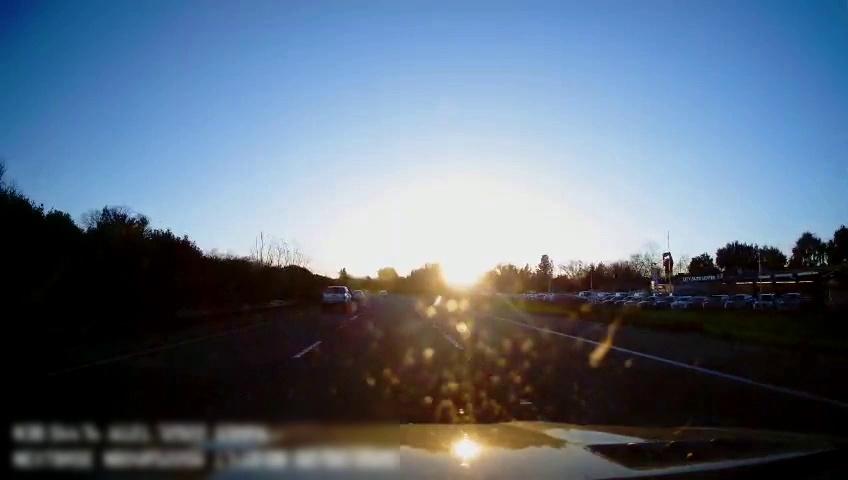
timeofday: Day
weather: Sunny
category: Drivable Space
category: Vehicles | SUV
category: Vehicles | SUV
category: Vehicles | Truck
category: Vehicles | SUV
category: Vehicles | SUV
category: Vehicles | SUV
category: Vehicles | SUV
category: Vehicles | SUV
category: Vehicles | SUV
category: Vehicles | SUV
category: Vehicles | SUV
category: Vehicles | SUV
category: Vehicles | SUV
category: Lanes | Alternate Lane
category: Lanes | Current Lane
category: Lanes | Current Lane
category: Lanes | Alternate Lane